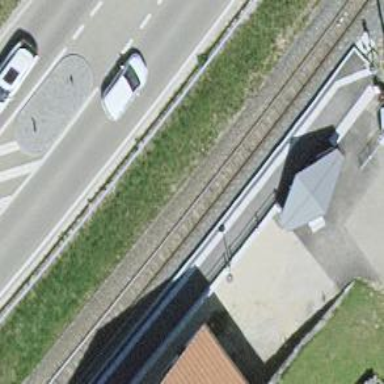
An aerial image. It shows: Guard rail.